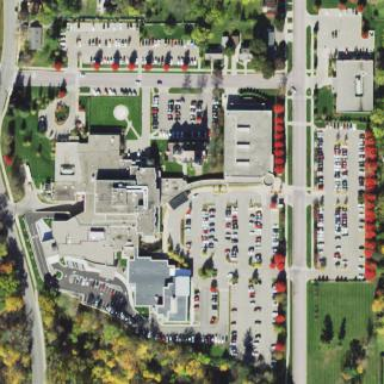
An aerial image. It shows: Healthcare facility identified as hospital.